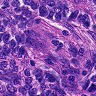
Metastatic tissue present: yes